Question: I am trying to visualize the data contained a 3D array in MATLAB.
The array is has the dimension of 20*20*40 which all except some of the elements being zero.
I am looking for a way to plot these non-zero points in a scatter plot so that the non-zero points are connected to each other.
here is what I've done so far:
'''
b=zeros(6,6,3);
a=[1 1 1;2 2 1;2 1 1;1 2 1;
1 1 2;1 2 2;2 1 2;2 2 2;
6 6 3;6 5 3;5 6 3;5 5 3;
6 6 2;6 5 2;5 6 2;5 5 2];
[r c]=size(a);
for i = 1:r
b(a(i,c-2),a(i,c-1),a(i,c)) = 1;
end
[m n o]=size(b);
figure (1)
[x,y,z] = meshgrid(1:m,1:n,1:o);
scatter3(x(:),y(:),z(:),90,b(:),'filled')
'''
So, what I am after is being able to connect each of the eight points two form to cubic lattices. Any thoughts is much appreciated.

Many thanks to all the experts who helped a lot. Now, I am facing another issue with memory.
The b matrix for my real case would be 1000*1000*2000 and I have the "a" matrix of the size 4,4700,000*3 . All the elements of "a" matrix are integer values.
Although I have up to 48GB of memory availabe. However, in the "for loop" above the program bounces back an "out of memory" error.
Any ideas to make this more memory efficient is greatly appreciated.
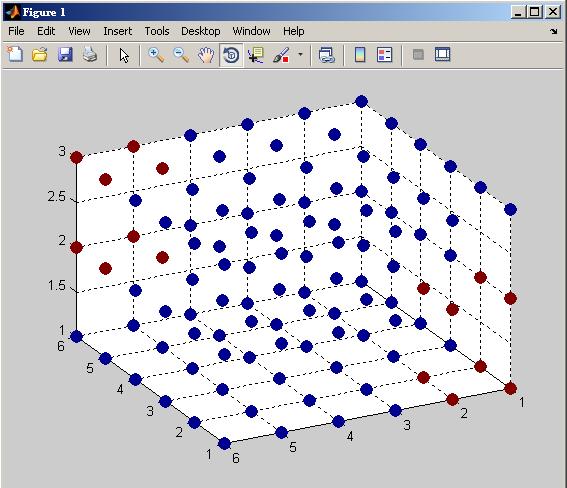
Answer: I thought I'd answer the follow-up to Amro's answer, and show how you can automate the connection of edges along a cubic matrix. This answer is intended to be a supplement to Amro's, and I would recommend incorporating it into that solution so it is easier to read for future viewers.
This starts with 'idx' from Amro's solution, which contains the linear indices of the corners of the cubes. Below I've done it with only one cube so the matrices aren't grossly large and we can see them here.
'''
>> idx' %# transposed to save space in the printed output
ans =
1 2 7 8 37 38 43 44 '
%# now get the subindex of each point in 3D
>> [sx sy sz] = ind2sub([6 6 3],idx);
%# calculate the "edge distance" between each corner (not euclidean distance)
>> dist = abs(bsxfun(@minus,sx,sx')) +...
abs(bsxfun(@minus,sy,sy')) +...
abs(bsxfun(@minus,sz,sz'))
dist =
0 1 1 2 1 2 2 3
1 0 2 1 2 1 3 2
1 2 0 1 2 3 1 2
2 1 1 0 3 2 2 1
1 2 2 3 0 1 1 2
2 1 3 2 1 0 2 1
2 3 1 2 1 2 0 1
3 2 2 1 2 1 1 0 '
%# find row and column index of points one edge apart
>> [r c]=find(triu(dist==1)); %# triu means don't duplicate edges
%# create 'p' matrix like in Amro's answer
>> p = [idx(r) idx(c)]'
p =
1 1 2 7 1 2 37 7 37 8 38 43
2 7 8 8 37 38 38 43 43 44 44 44
'''
To visualize, you can plot exactly like in Amro's answer.